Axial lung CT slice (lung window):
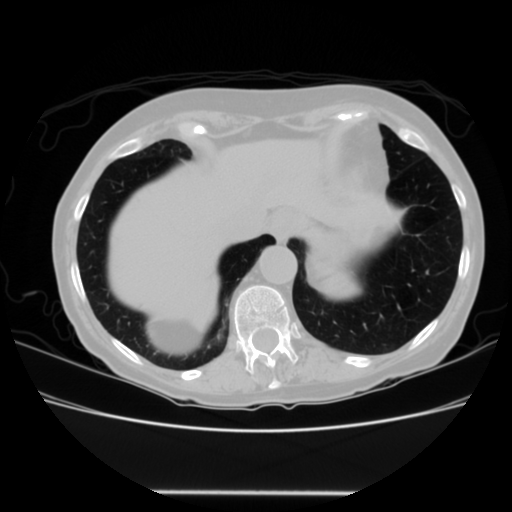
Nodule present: no